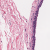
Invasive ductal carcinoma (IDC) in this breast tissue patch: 0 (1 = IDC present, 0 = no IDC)